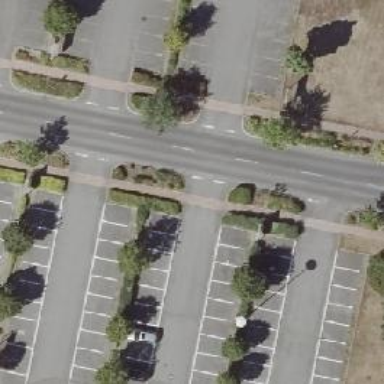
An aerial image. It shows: Asphalt parking aisle road for service vehicles.